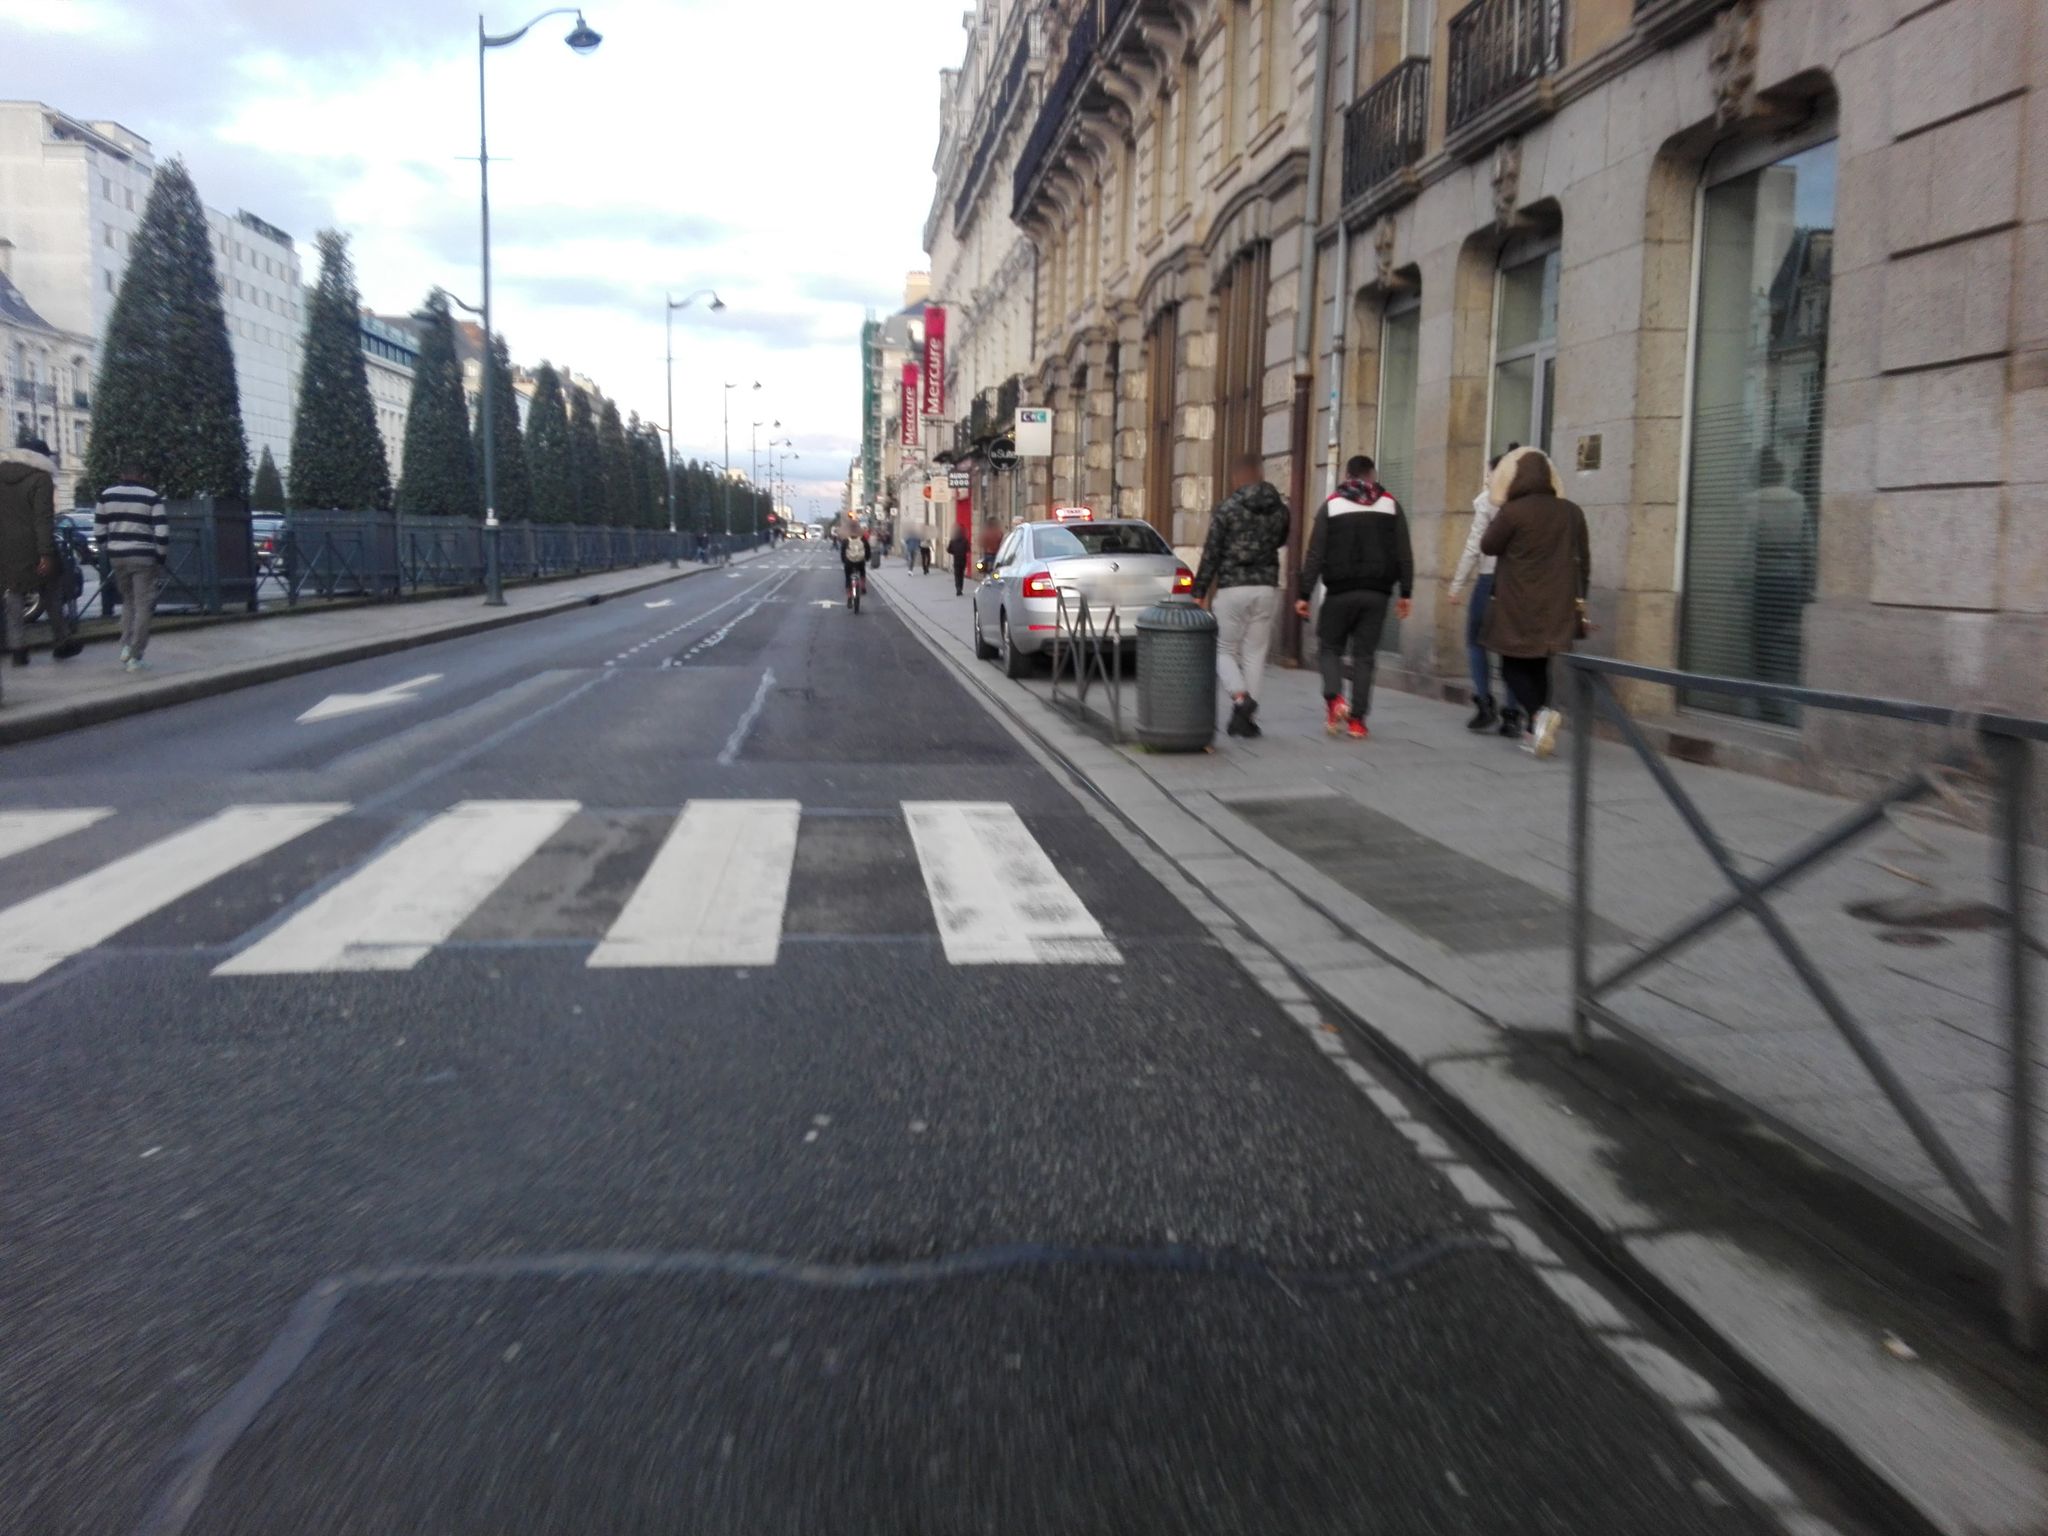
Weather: cloudy
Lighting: day
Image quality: good
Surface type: cycling surface
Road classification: living_street, service
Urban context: urban centre
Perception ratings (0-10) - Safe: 4.82, Lively: 6.77, Beautiful: 6.9, Boring: 4.55, Depressing: 1.67, Wealthy: 7.42